Question: : <URL> you can see it literally has like.... 3 lines of instructions that I've pasted below. but somehow instead of a pile of photos, I get the output attached in the image file. In other words, it looks like the CSS is working, but the JS is never called

:
- Instead of using the suggested jQuery and jQuery UI links from photopile-js.com, I went to jQuery and tried to use the latest source URLs (this is the code that is NOT commented out. The code that IS commented out is the source URLs recommended on photopile-JS)
- I tried to add a script to the page so that on window load the function is called, and I got the function from the photopile.js file
- I tried to require 'photopile.js' before 'application.js' in the 'javascript include tag' of the application layout file
'''
<body>
...
<script src="//ajax.googleapis.com/ajax/libs/jquery/1.11.0/jquery.min.js"></script>
<script src="//ajax.googleapis.com/ajax/libs/jqueryui/1.10.4/jquery-ui.js"></script>
<script src="YOUR/PATH/TO/photopile.js"></script>
</body>
<div class="photopile-wrapper">
<ul class="photopile">
<li>
<a href="PATH/TO/YOUR/FULLSIZE/IMAGE">
<img src="PATH/TO/YOUR/THUMBNAIL/IMAGE" alt="Image description" ... />
</a>
</li>
<!-- Add as many list items as you require for your gallery :) -->
</ul>
</div>
'''
:
'''
<div class="photopile-wrapper">
<ul class="photopile">
<li><%= link_to "#{image_tag('Photo A.png')}".html_safe, "javascript:;" %></li>
<li><%= link_to "#{image_tag('Photo B.png')}".html_safe, "javascript:;" %></li>
<li><%= link_to "#{image_tag('Photo C.png')}".html_safe, "javascript:;" %></li>
<li><%= link_to "#{image_tag('Photo E.jpg')}".html_safe, "javascript:;" %></li>
<!-- Add as many list items as you require for your gallery :) -->
</ul>
</div>
<%= javascript_include_tag "photopile", "http://ajax.googleapis.com/ajax/libs/jqueryui/1.10.4/jquery-ui.js", "http://ajax.googleapis.com/ajax/libs/jquery/1.11.0/jquery.min.js" %>
<%= stylesheet_link_tag "photopile" %>
<script> <!-- I added this, didn't work -->
window.onload = function init() {
};
</script>
'''
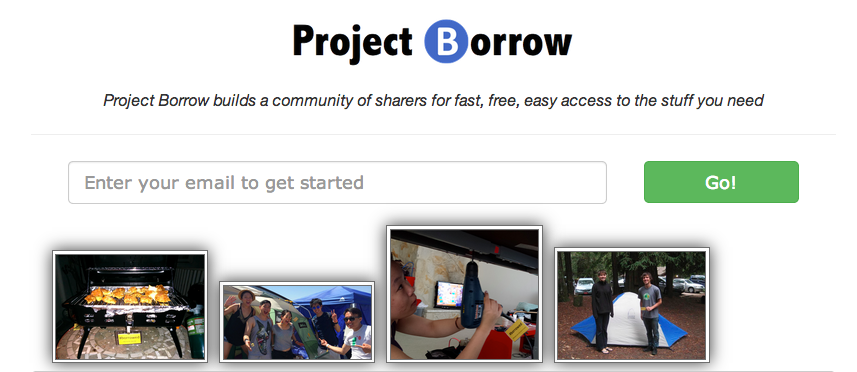
Answer: I can't explain why this is the case... but I tried it a lot and it made the difference:
Instead of using a 'javascript_include_tag' for the jquery files, I literally had to use the 'script src'. And that literally did it.